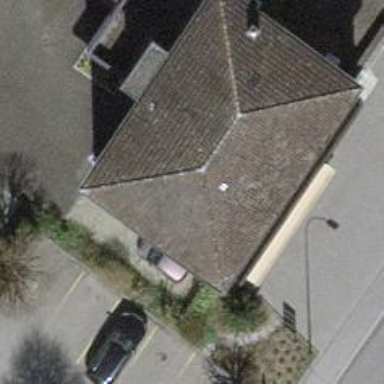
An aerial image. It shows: Bakery.